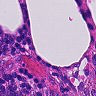
Metastatic tissue present: no